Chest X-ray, AP view. Patient: 55 years old, sex M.
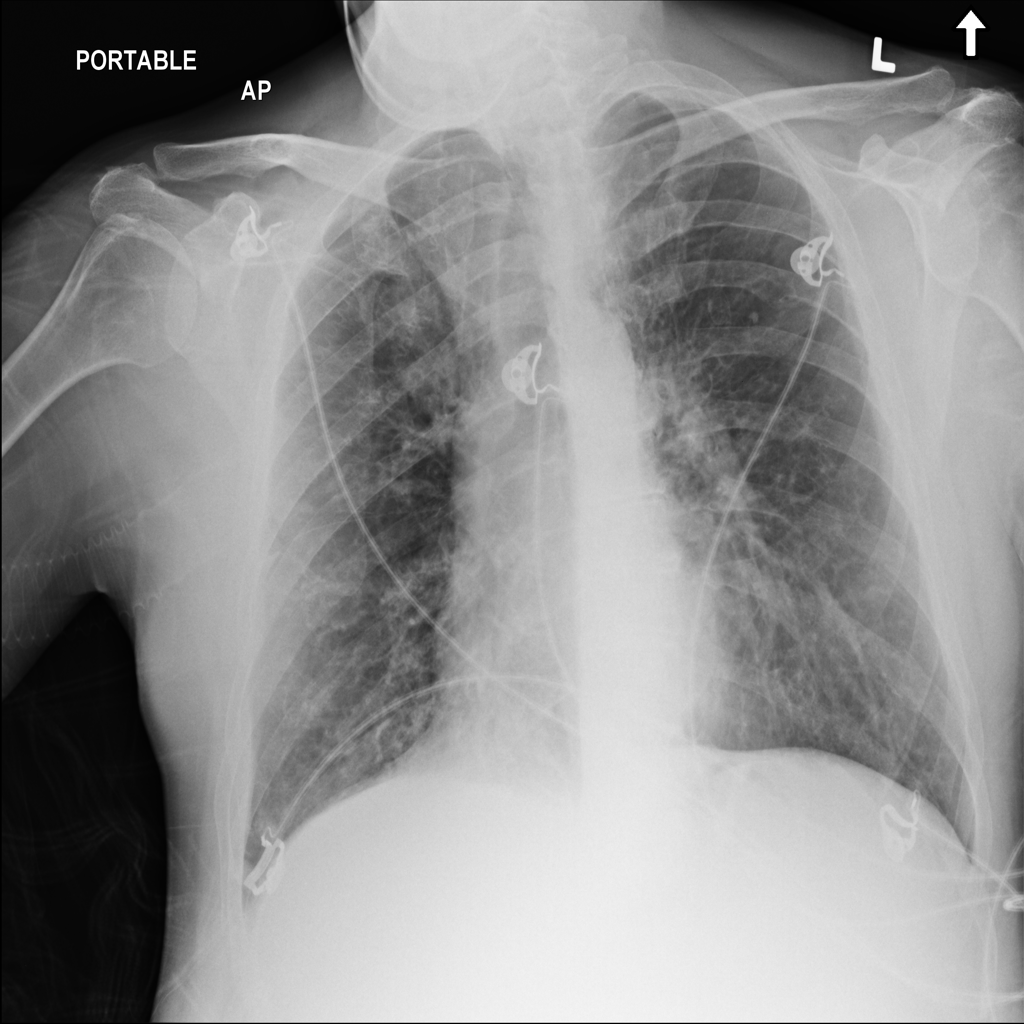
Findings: Fibrosis